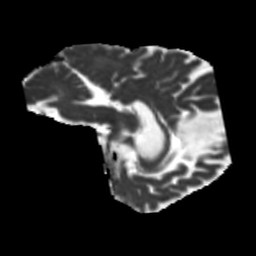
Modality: MD
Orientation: sagittal
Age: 57
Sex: male
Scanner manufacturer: siemens
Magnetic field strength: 3 T
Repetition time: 5.25 s
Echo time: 0.08 s